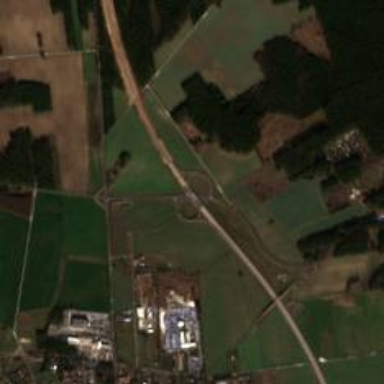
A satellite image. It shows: Motorway junction.